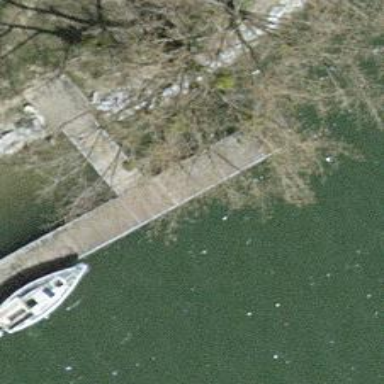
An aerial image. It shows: Man-made pier.